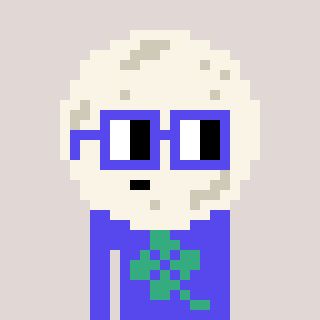
a pixel art character with square blue glasses, a moon-shaped head and a computerblue-colored body on a warm background